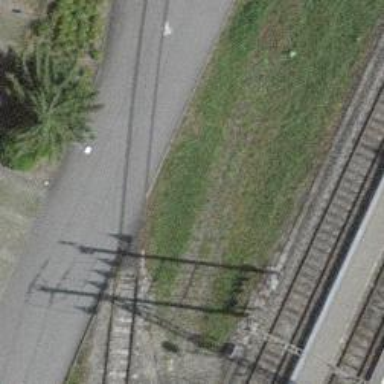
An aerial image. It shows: Level crossing along the railway.